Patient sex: M
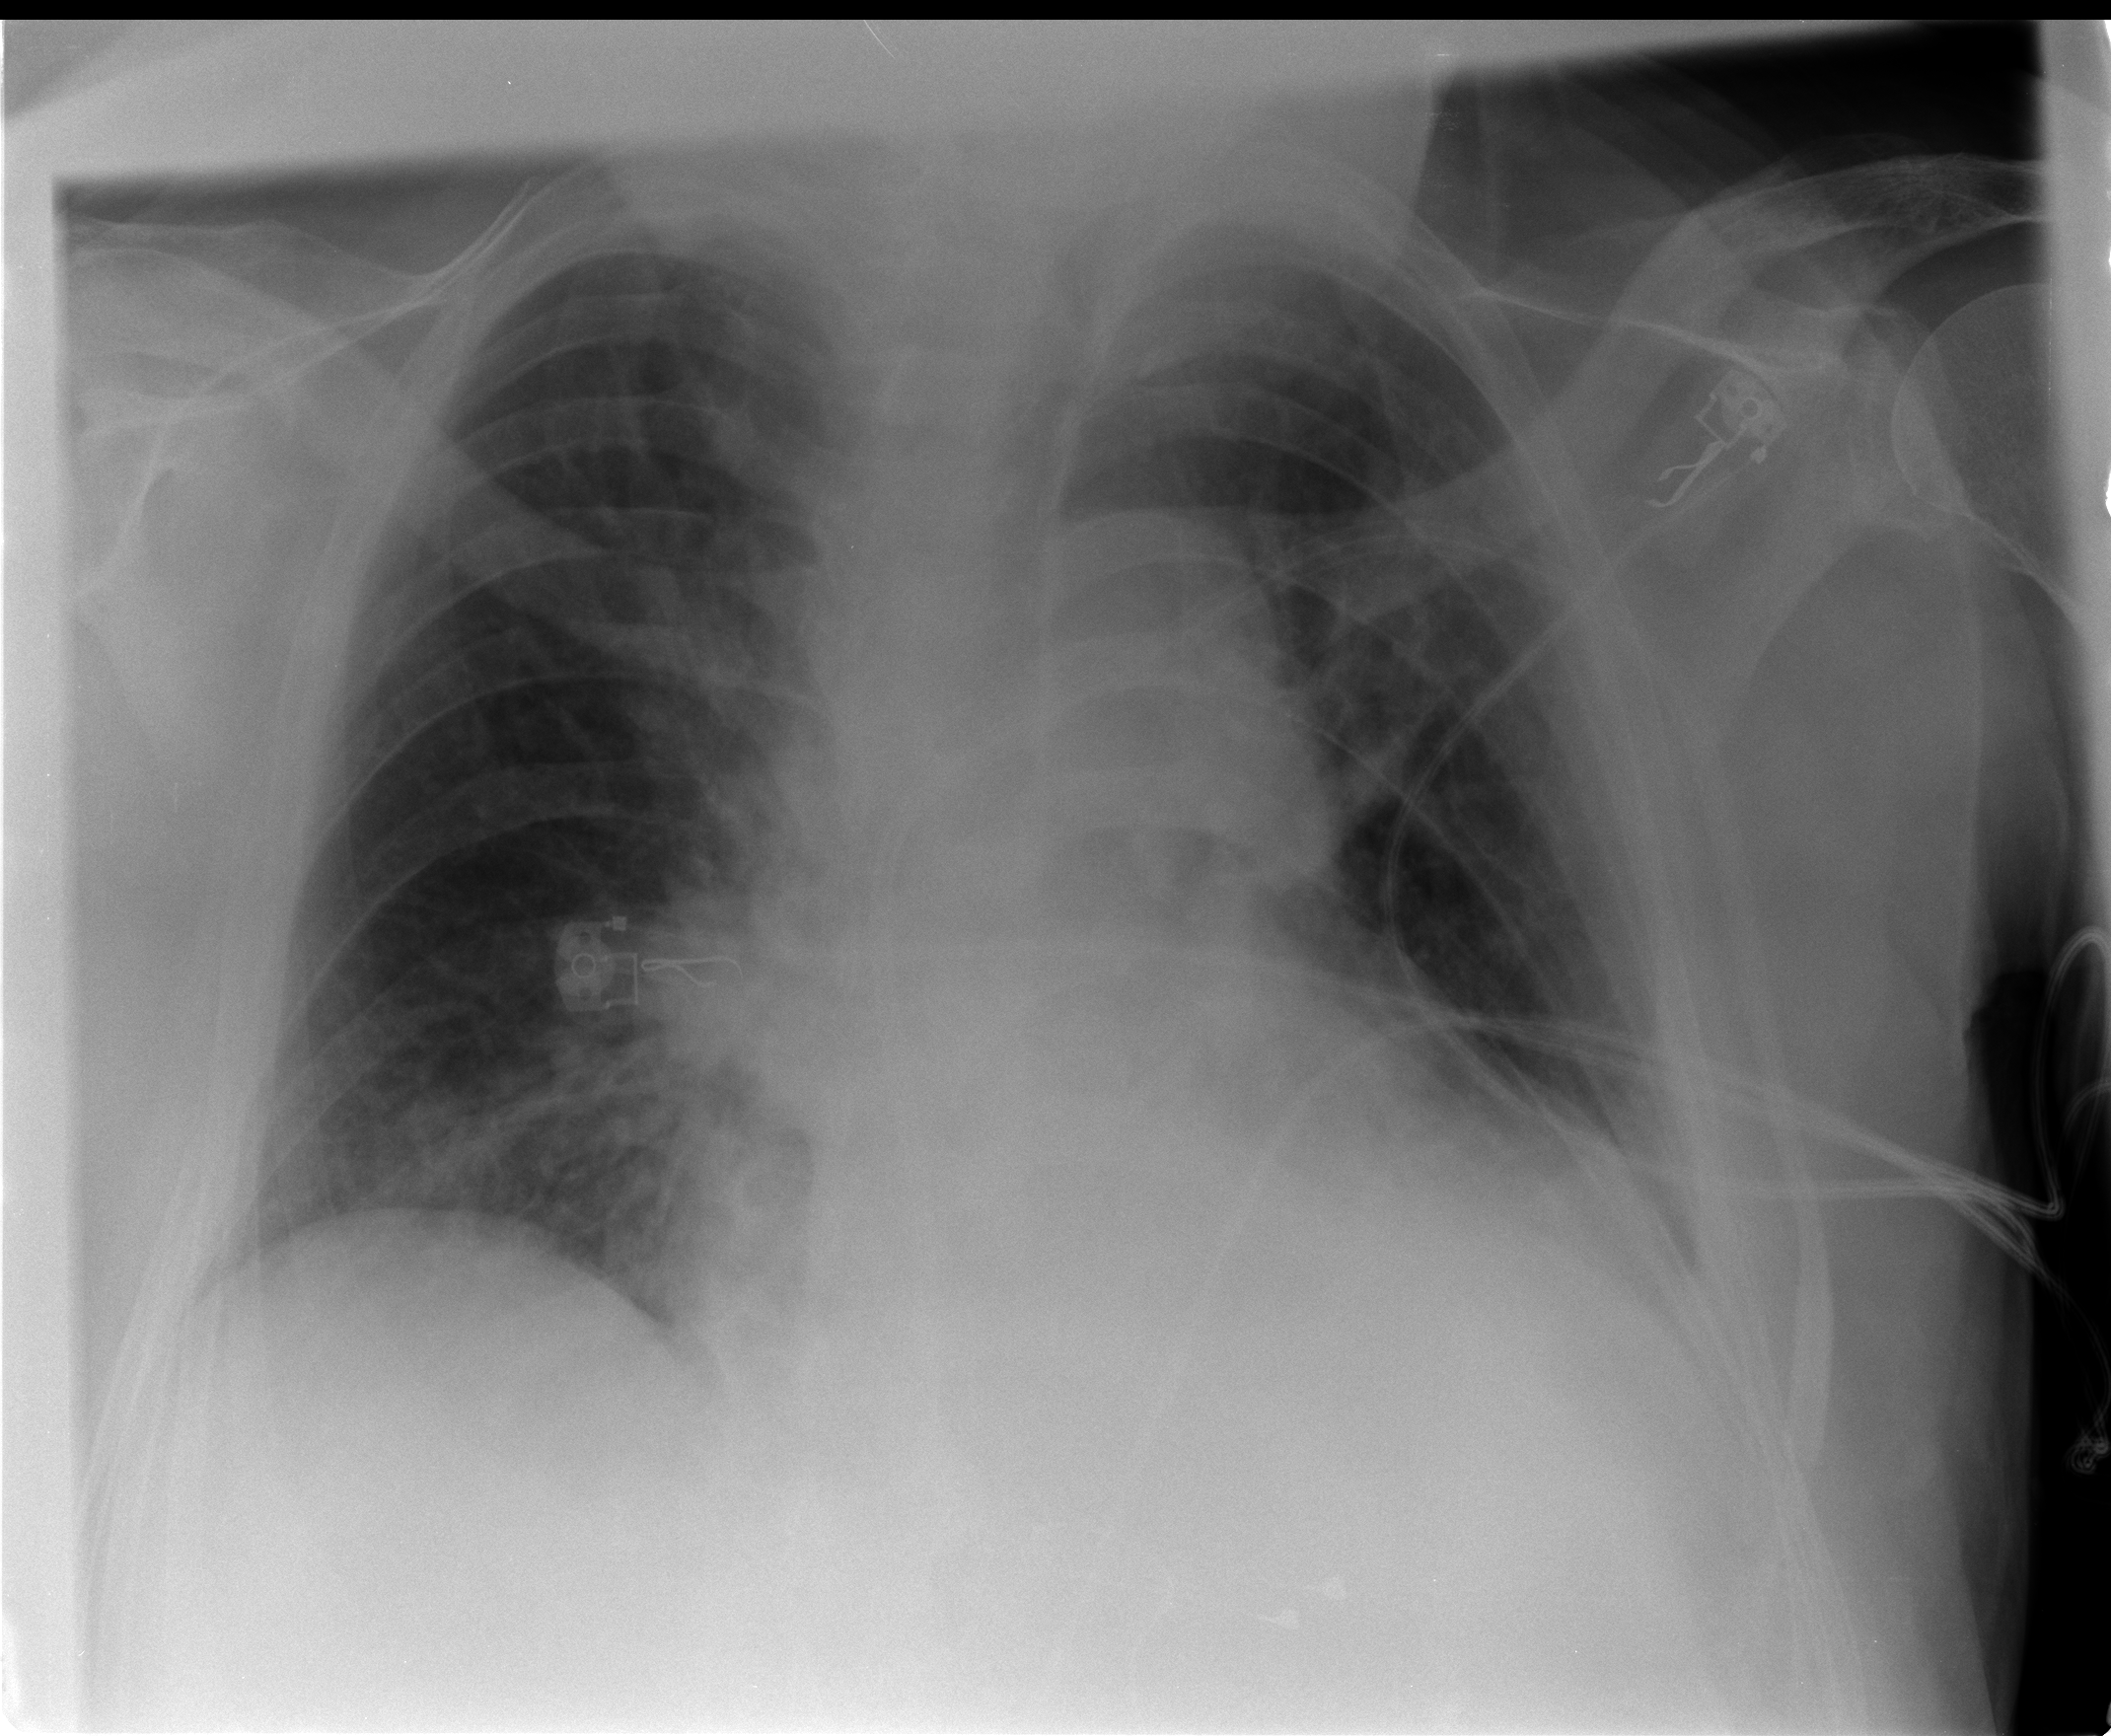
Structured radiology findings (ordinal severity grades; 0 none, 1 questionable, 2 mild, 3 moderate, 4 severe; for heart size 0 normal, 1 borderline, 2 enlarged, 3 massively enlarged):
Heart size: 2
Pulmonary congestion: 3
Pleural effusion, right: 0
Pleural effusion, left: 1
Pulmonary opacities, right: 1
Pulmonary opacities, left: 0
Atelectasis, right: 1
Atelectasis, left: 1